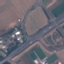
Land use / land cover: Highway